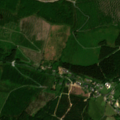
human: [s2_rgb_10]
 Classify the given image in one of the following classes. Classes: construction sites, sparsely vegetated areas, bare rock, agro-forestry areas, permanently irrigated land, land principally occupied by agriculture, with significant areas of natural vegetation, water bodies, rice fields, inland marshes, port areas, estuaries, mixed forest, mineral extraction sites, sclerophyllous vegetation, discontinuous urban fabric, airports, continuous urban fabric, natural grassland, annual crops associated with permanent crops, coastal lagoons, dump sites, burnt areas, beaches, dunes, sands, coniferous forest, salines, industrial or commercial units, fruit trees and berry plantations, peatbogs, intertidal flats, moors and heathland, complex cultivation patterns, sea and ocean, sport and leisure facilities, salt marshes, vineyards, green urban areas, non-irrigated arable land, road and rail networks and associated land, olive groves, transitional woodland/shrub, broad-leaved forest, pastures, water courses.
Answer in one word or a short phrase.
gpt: pastures, coniferous forest, moors and heathland, transitional woodland/shrub